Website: home-depot
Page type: delivery-shipping
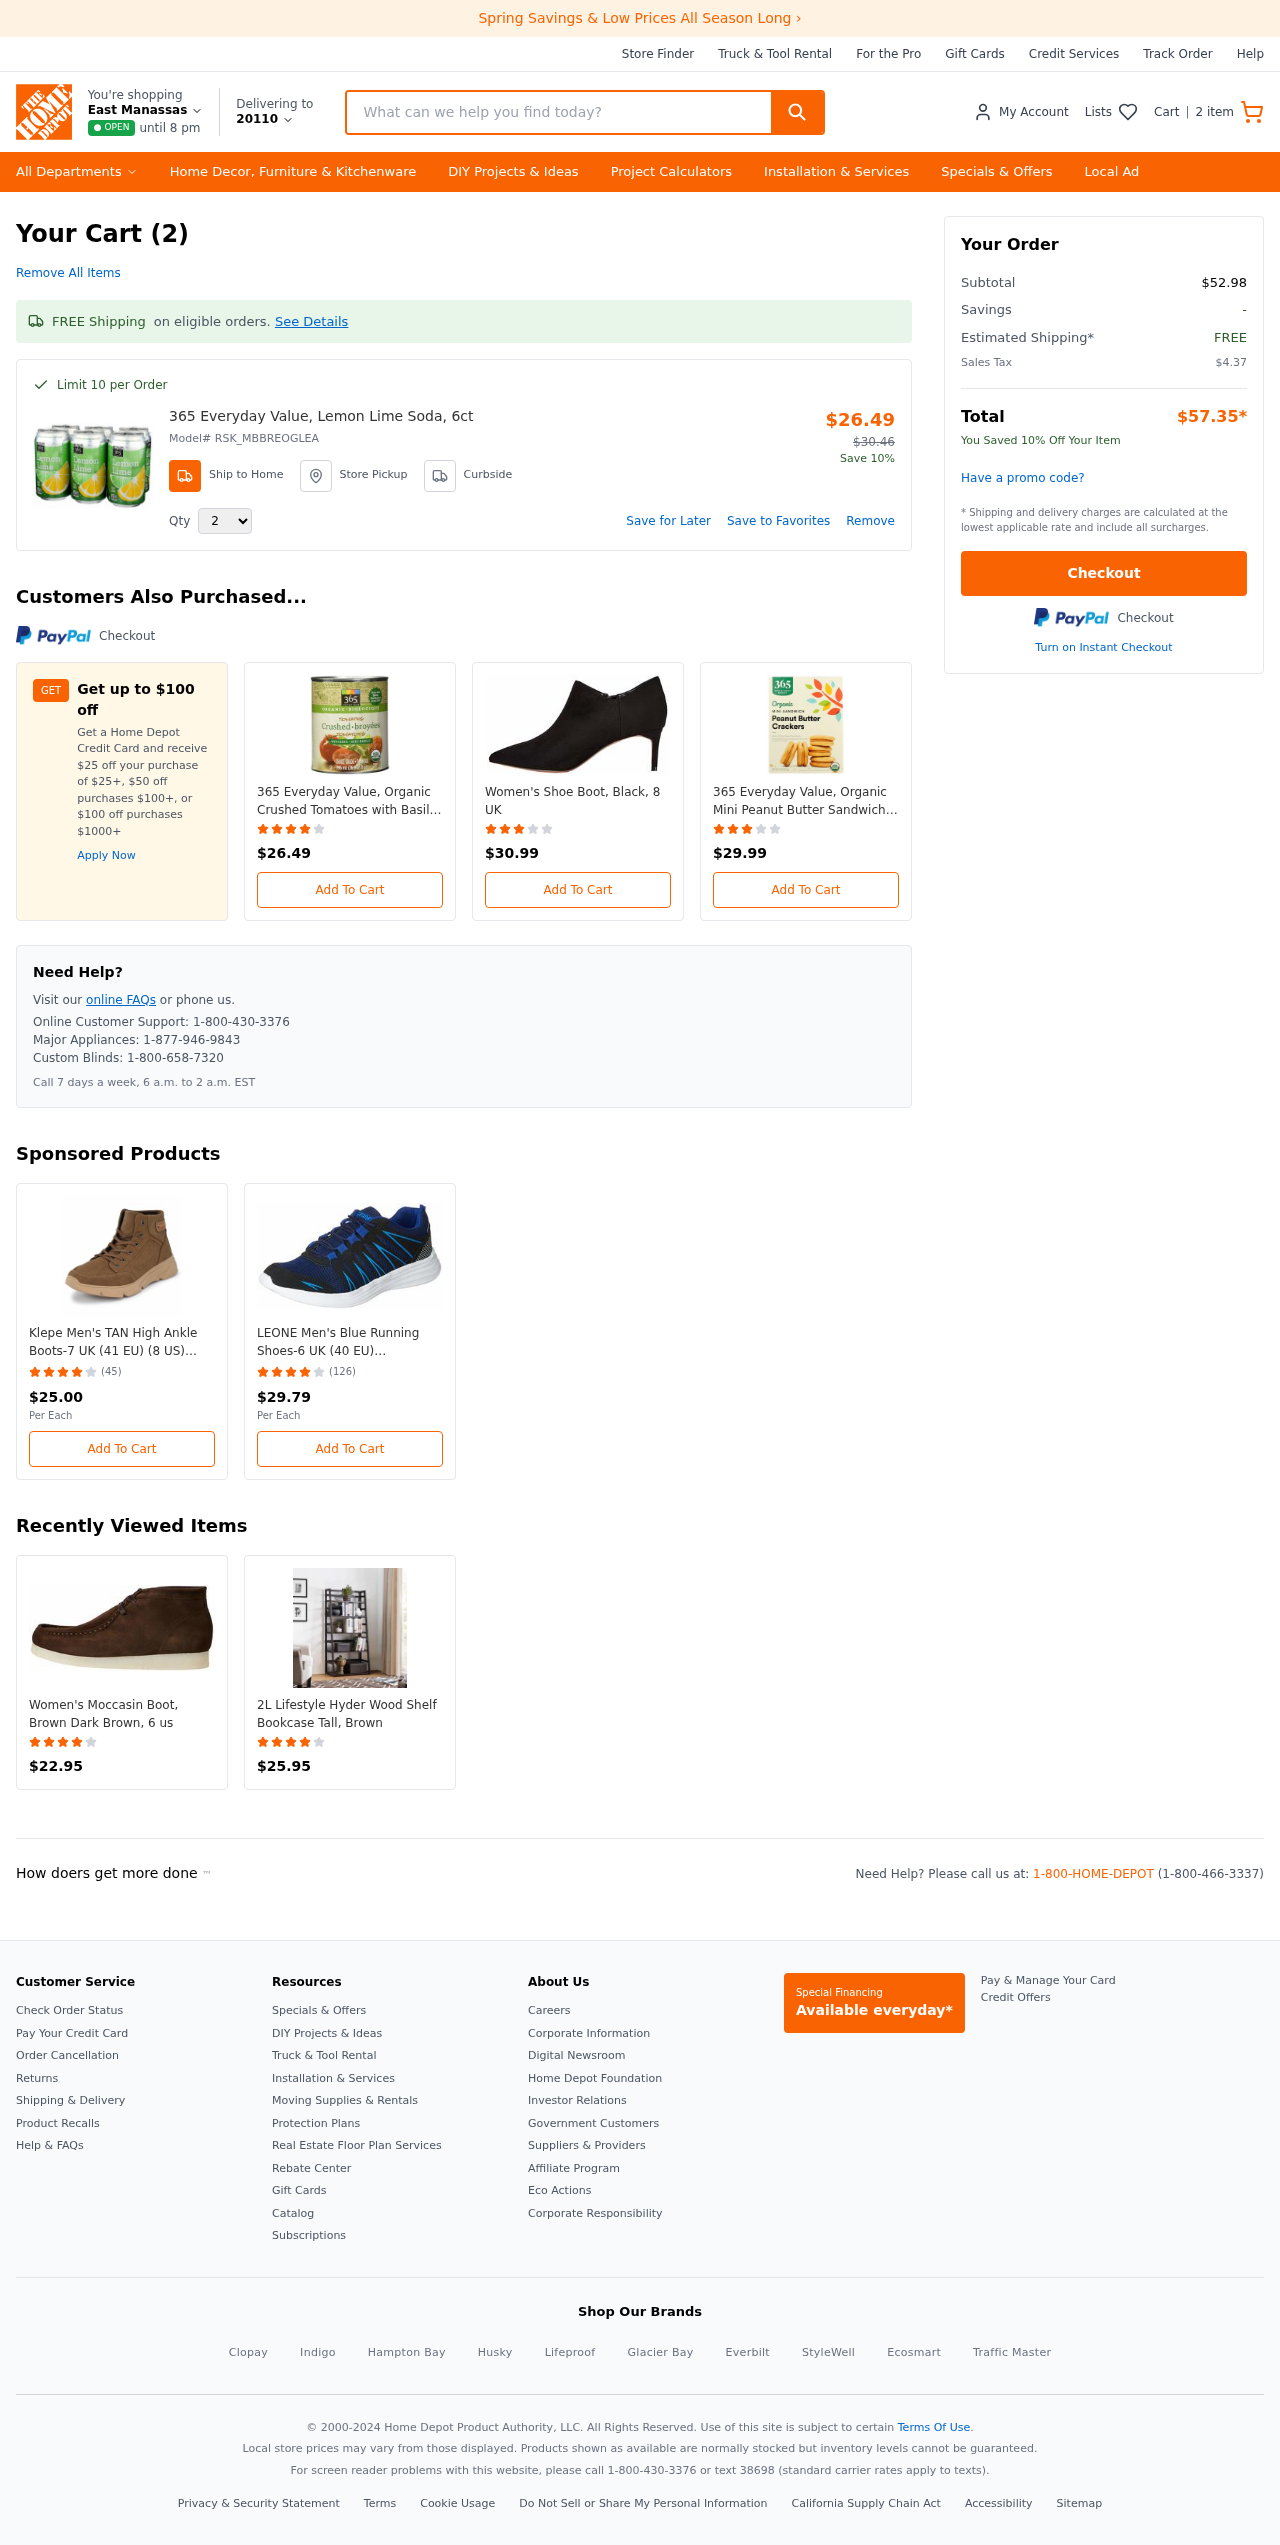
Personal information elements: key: PII_CITY_STATE
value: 20110
Product elements: key: PRODUCT1_NAME
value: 365 Everyday Value, Lemon Lime Soda, 6ct
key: PRODUCT1_PRICE
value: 26.49
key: PRODUCT1_QUANTITY
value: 2
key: PRODUCT2_NAME
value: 365 Everyday Value, Organic Crushed Tomatoes with Basil, 28 oz
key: PRODUCT2_PRICE
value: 26.49
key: PRODUCT2_RATING
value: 4.4
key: PRODUCT3_NAME
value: Women's Shoe Boot, Black, 8 UK
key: PRODUCT3_PRICE
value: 30.99
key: PRODUCT3_RATING
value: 3.7
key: PRODUCT4_NAME
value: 365 Everyday Value, Organic Mini Peanut Butter Sandwich Crackers, 7.5 oz
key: PRODUCT4_PRICE
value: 29.99
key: PRODUCT4_RATING
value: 3.8
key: PRODUCT5_NAME
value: Klepe Men's TAN High Ankle Boots-7 UK (41 EU) (8 US) (KP71/TAN)
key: PRODUCT5_NUM_RATINGS
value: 45
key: PRODUCT5_PRICE
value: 25
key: PRODUCT5_RATING
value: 4.5
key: PRODUCT6_NAME
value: LEONE Men's Blue Running Shoes-6 UK (40 EU) (L605BLUE6)
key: PRODUCT6_NUM_RATINGS
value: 126
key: PRODUCT6_PRICE
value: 29.79
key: PRODUCT6_RATING
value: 4.2
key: PRODUCT7_NAME
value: Women's Moccasin Boot, Brown Dark Brown, 6 us
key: PRODUCT7_PRICE
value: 22.95
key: PRODUCT7_RATING
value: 4.4
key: PRODUCT8_NAME
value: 2L Lifestyle Hyder Wood Shelf Bookcase Tall, Brown
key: PRODUCT8_PRICE
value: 25.95
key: PRODUCT8_RATING
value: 4.5
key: PRODUCT1_MODEL_ID
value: RSK_MBBREOGLEA
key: PRODUCT1_ORIGINAL_PRICE
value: $30.46
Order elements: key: ORDER_NUM_ITEMS
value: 2
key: ORDER_NUM_ITEMS
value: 2 item
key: ORDER_SUBTOTAL
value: $52.98
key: ORDER_TAX
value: $4.37
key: ORDER_TOTAL
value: $57.35
Search elements: key: HEADER_SEARCH
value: What can we help you find today?